Question: My plan is to take the Windows 7 UI, and recreate it using CSS3. I've already done it with the 98 theme, but I want to be able to change stylesheets.
The problem arises when I need to blur the background image with low opacity. Is this even possible? Seen below:

It's hard to explain, but I'm going to give it some minimal capabilities (draggable, resizeable etc) So I can't do the two background hack.
Is this possible with jQuery or something similar?
<URL> an example
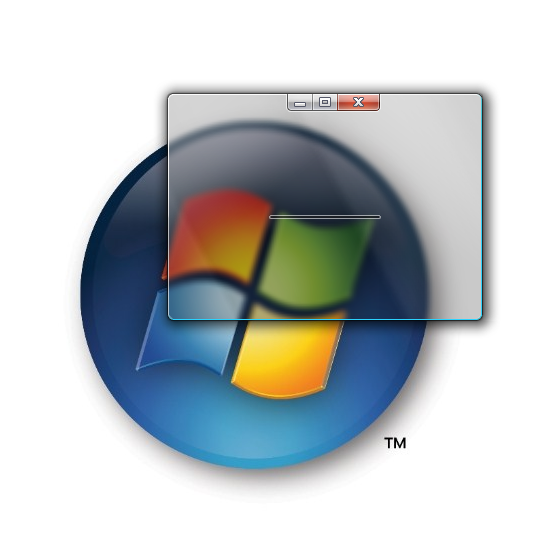
Answer: You'd have a much easier job doing the Windows 7 UI without Aero :)
That being said, I recommend using the <URL>.
Specifically, the <URL>.
It will require substantial further work to actually use that in the way you're trying to, but I it's possible.